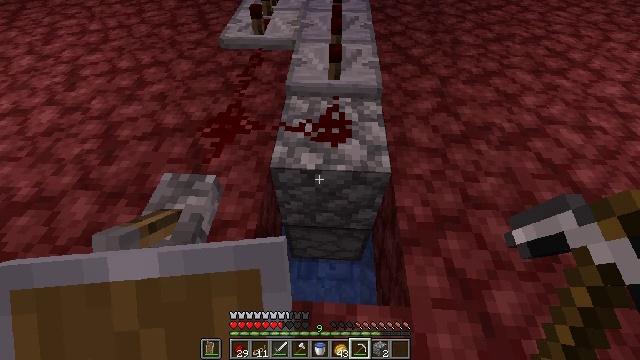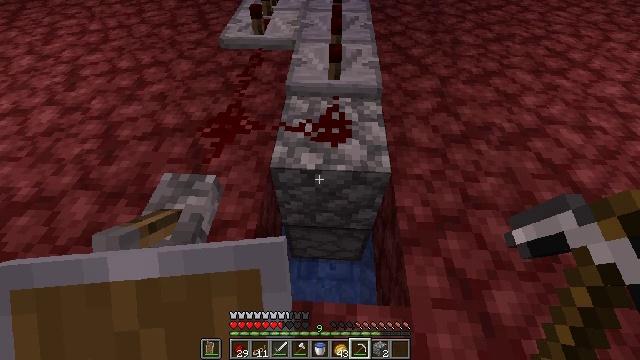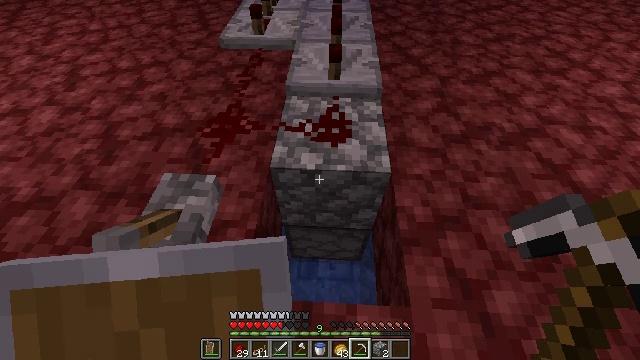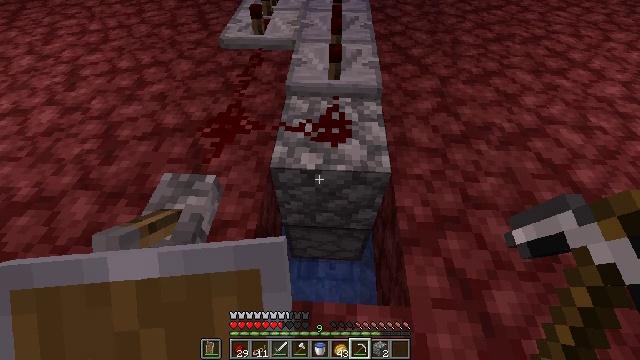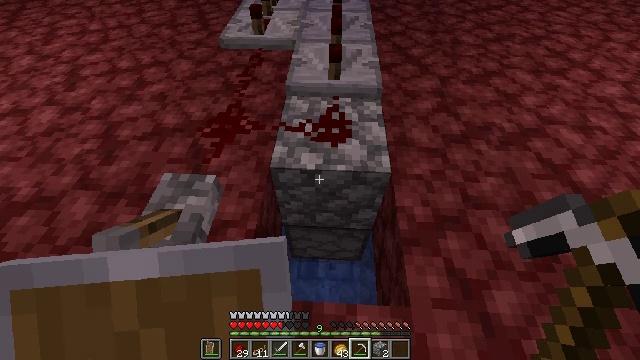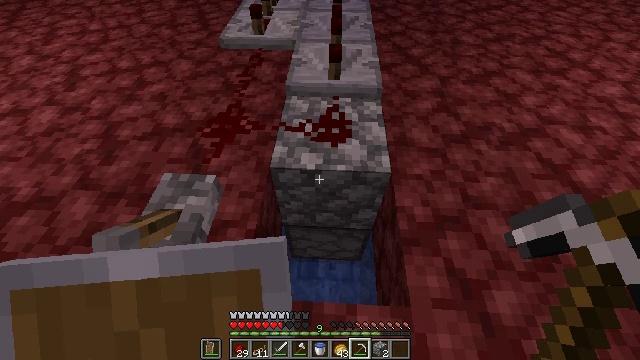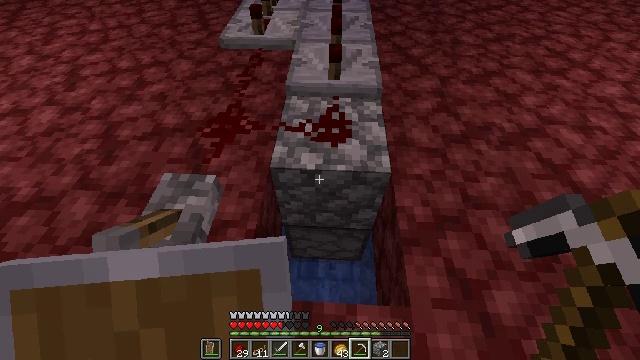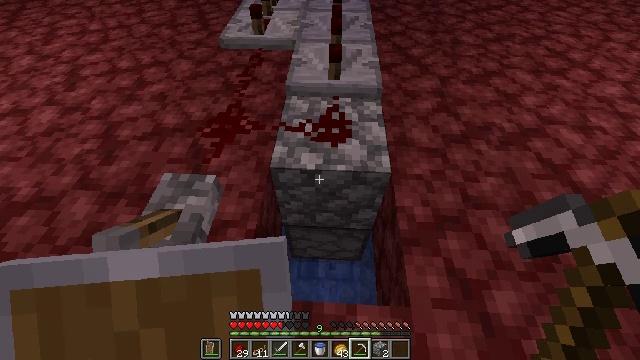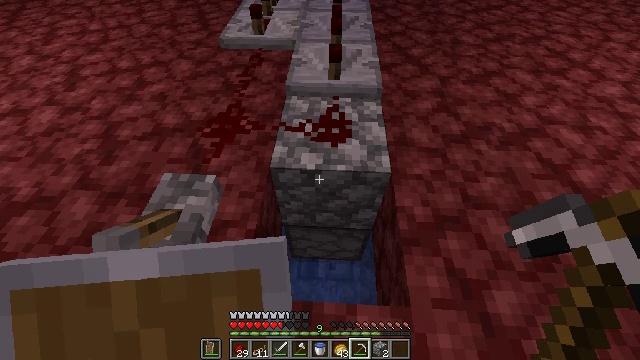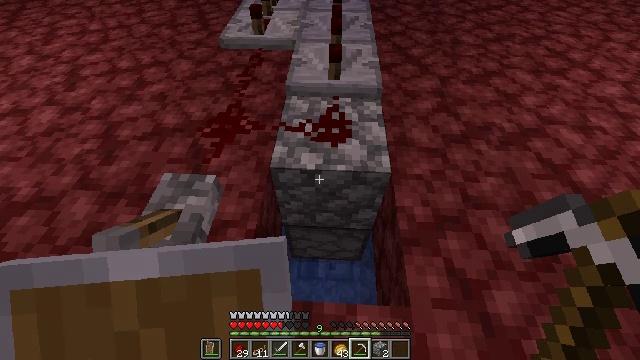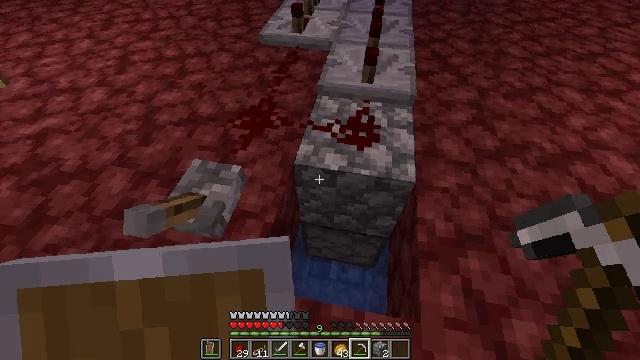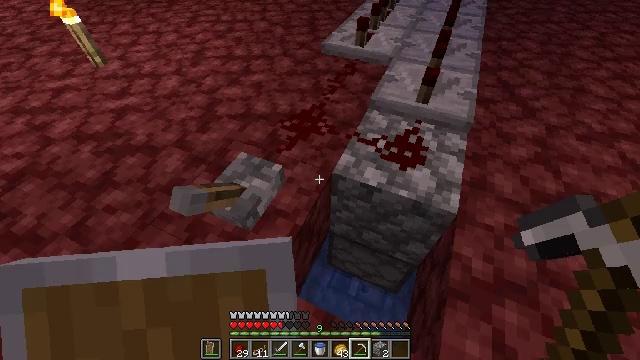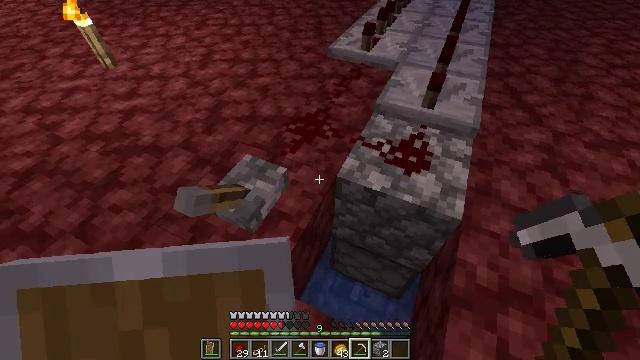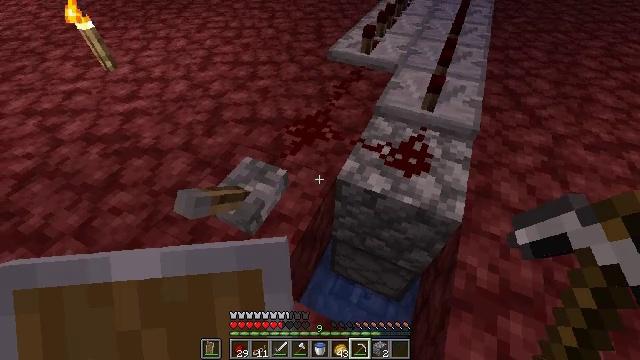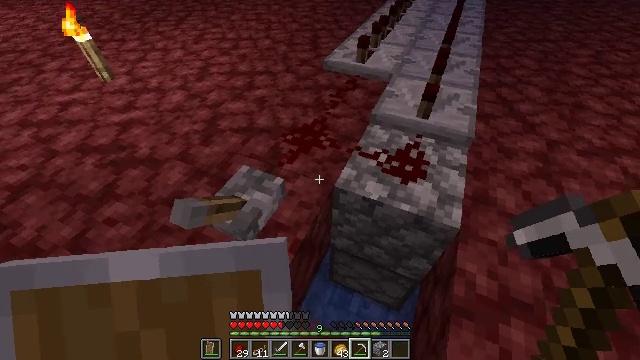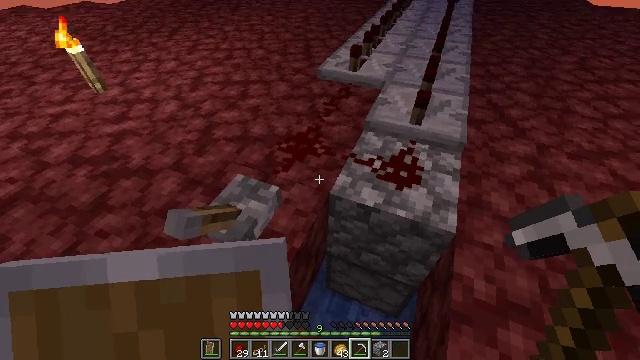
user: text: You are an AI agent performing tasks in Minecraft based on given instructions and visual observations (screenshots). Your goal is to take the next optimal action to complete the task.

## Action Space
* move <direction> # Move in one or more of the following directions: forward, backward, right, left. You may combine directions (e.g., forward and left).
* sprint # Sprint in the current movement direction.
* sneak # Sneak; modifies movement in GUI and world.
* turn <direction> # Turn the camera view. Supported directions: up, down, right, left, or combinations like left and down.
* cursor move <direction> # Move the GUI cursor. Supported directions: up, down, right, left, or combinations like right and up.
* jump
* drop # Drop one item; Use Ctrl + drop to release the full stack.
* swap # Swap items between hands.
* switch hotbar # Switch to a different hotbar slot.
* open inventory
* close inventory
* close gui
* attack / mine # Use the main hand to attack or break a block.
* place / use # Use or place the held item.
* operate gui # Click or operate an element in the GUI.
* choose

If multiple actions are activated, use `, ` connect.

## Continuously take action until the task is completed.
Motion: motion action
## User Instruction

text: Break the redstone wire to disrupt circuits.
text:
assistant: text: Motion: no_op
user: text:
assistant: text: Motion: no_op
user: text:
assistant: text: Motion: no_op
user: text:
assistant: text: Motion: no_op
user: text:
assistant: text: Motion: no_op
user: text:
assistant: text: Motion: no_op
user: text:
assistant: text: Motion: no_op
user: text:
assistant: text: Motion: no_op
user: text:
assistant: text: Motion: no_op
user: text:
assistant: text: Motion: turn left
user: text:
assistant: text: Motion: turn left and up
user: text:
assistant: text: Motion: turn left
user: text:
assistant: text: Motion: no_op
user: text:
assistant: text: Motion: turn up
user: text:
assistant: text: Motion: turn right and up
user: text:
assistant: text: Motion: turn up
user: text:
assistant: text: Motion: turn up
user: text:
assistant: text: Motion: turn up
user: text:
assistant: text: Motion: turn up
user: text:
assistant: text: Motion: turn up
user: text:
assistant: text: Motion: no_op
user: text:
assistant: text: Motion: no_op
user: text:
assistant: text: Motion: no_op
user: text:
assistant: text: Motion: no_op
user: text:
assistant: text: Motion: no_op
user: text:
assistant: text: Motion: no_op
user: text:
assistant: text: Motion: no_op
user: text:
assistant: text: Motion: no_op
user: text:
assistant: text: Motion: no_op
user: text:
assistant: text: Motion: no_op